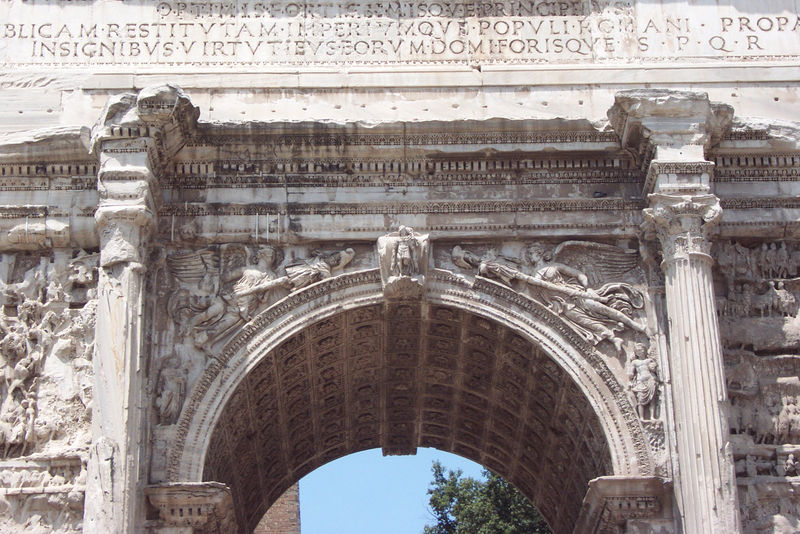
Titel: Forum Romanum: Triumphbogen des Septimius Severus
Standort: Rom, Forum Romanum (EU - I - Latium)
Schlagwörter: baum, himmel, weiß, menschen, marmor, säule, säulen, architektur, stein, vögel, engel, relief, schrift, bogen, figuren, rundbogen, inschrift, verzierung, tor, foto, fotografie, torbogen, dom, text, ritter, sieg, rom, verziert, fries, jesus, römisch, forum, triumphbogen, latein, spqr, julius cäsar, titusbogen